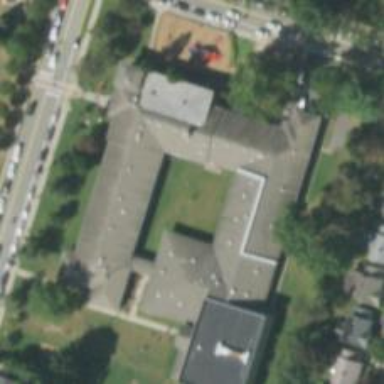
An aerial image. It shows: School.